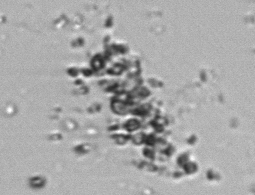
Label: Phaeocystis